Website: bh-photo
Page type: address-validator
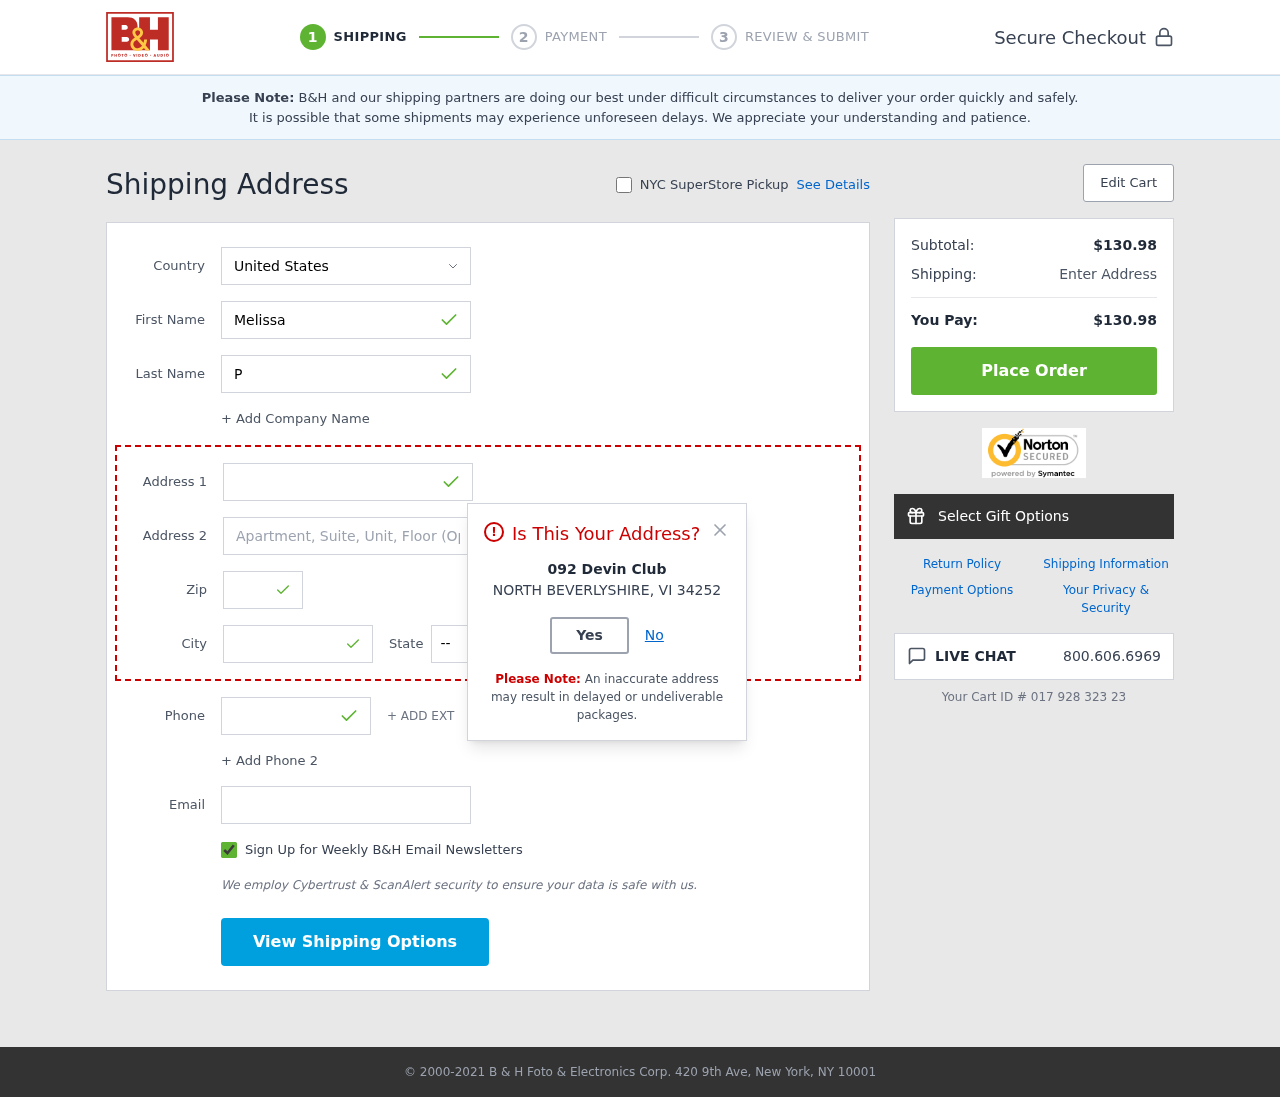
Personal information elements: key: PII_CITY
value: North Beverlyshire
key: PII_COUNTRY
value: United States
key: PII_EMAIL
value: melissa_pugh@hotmail.com
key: PII_FIRSTNAME
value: Melissa
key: PII_LASTNAME
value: Pugh
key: PII_PHONE
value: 2869853691
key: PII_POSTCODE
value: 34252
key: PII_STATE_ABBR
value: VI
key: PII_STREET
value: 092 Devin Club
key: PII_CITY_MODAL
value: NORTH BEVERLYSHIRE
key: PII_STATE
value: VI
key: PII_POSTCODE_FULL
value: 34252
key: PII_POSTCODE_NUMERIC
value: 34252
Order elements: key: ORDER_SUBTOTAL
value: $130.98
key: ORDER_TOTAL
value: $130.98
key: ORDER_ID
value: Your Cart ID # 017 928 323 23